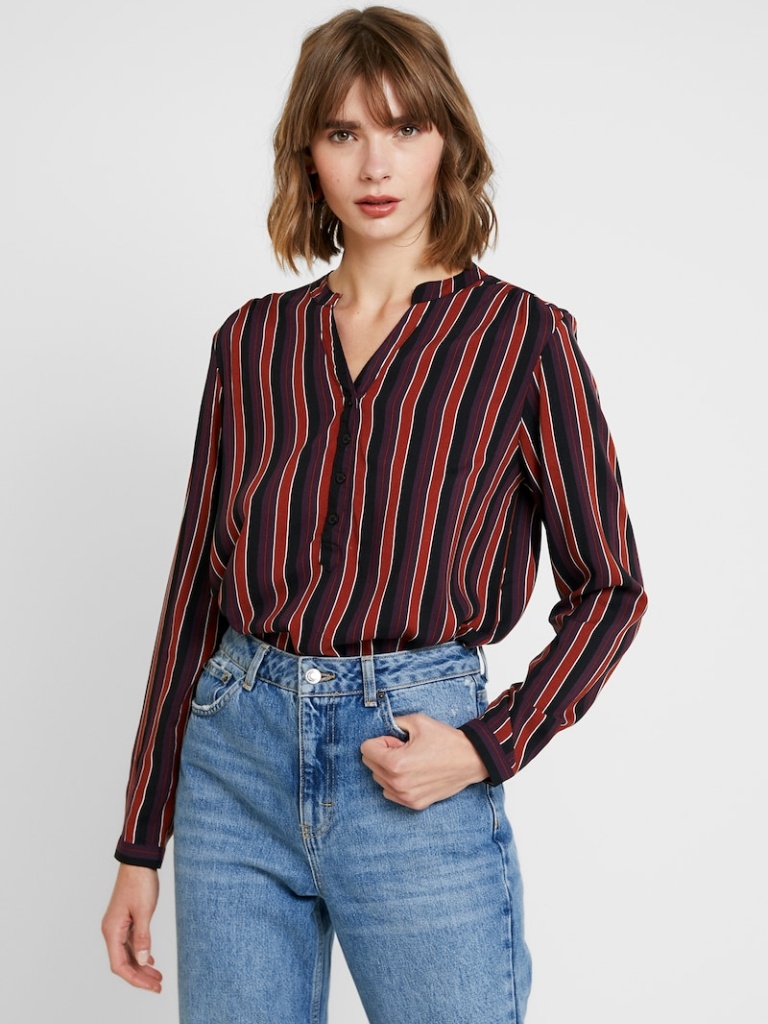
cotton relaxed a long-sleeved with the sleeves down hip length Fully Tucked in v-neck blouse